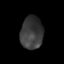
Tissue: skin
Cell type: Epithelial cells
Senescence score: 0.2871
Nuclear area (px): 720
Mean DAPI intensity: 58.557